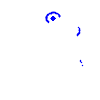
Particle: pion